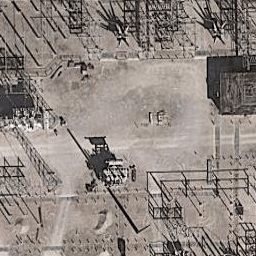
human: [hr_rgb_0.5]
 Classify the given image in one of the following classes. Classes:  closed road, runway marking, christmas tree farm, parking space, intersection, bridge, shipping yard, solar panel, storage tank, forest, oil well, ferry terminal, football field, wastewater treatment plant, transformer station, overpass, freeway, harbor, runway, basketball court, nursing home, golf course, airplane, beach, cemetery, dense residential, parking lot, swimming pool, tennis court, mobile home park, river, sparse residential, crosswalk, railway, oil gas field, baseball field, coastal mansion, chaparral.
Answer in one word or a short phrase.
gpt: transformer station